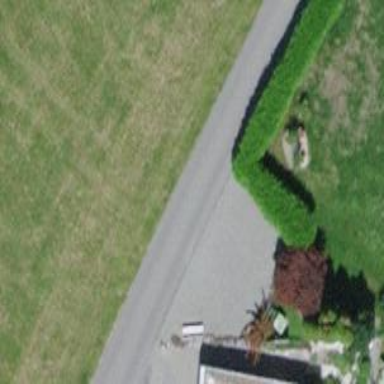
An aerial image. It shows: Hedge barrier.